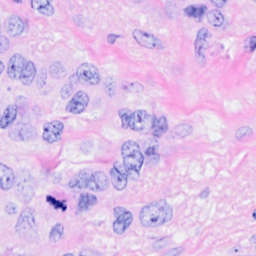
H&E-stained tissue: Breast